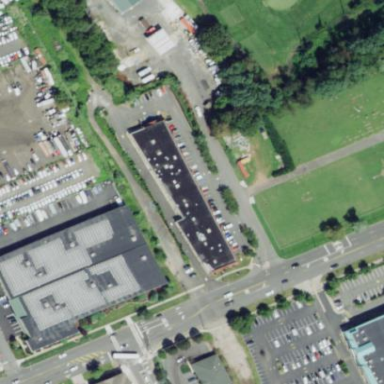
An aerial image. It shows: Retail building.